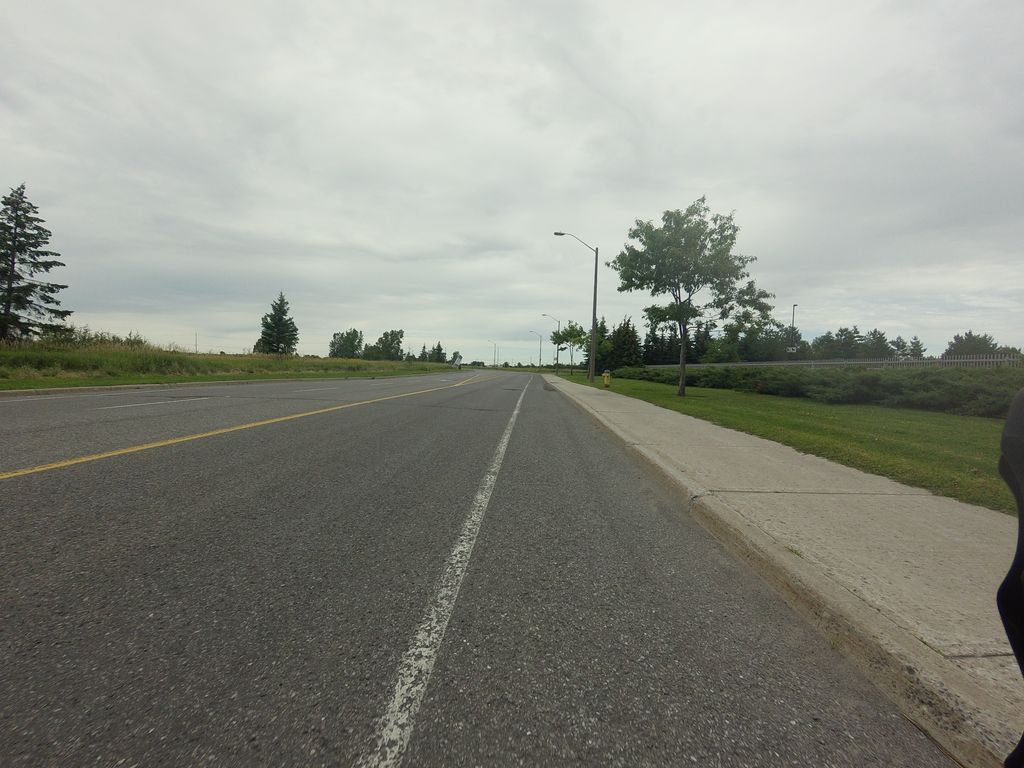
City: ottawa-gatineau